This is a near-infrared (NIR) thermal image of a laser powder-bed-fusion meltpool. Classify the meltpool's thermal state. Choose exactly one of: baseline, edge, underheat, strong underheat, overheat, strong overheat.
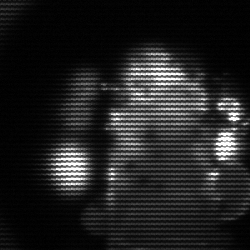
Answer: strong underheat